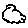
Label: cloud